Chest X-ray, AP view. Patient: 19 years old, sex M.
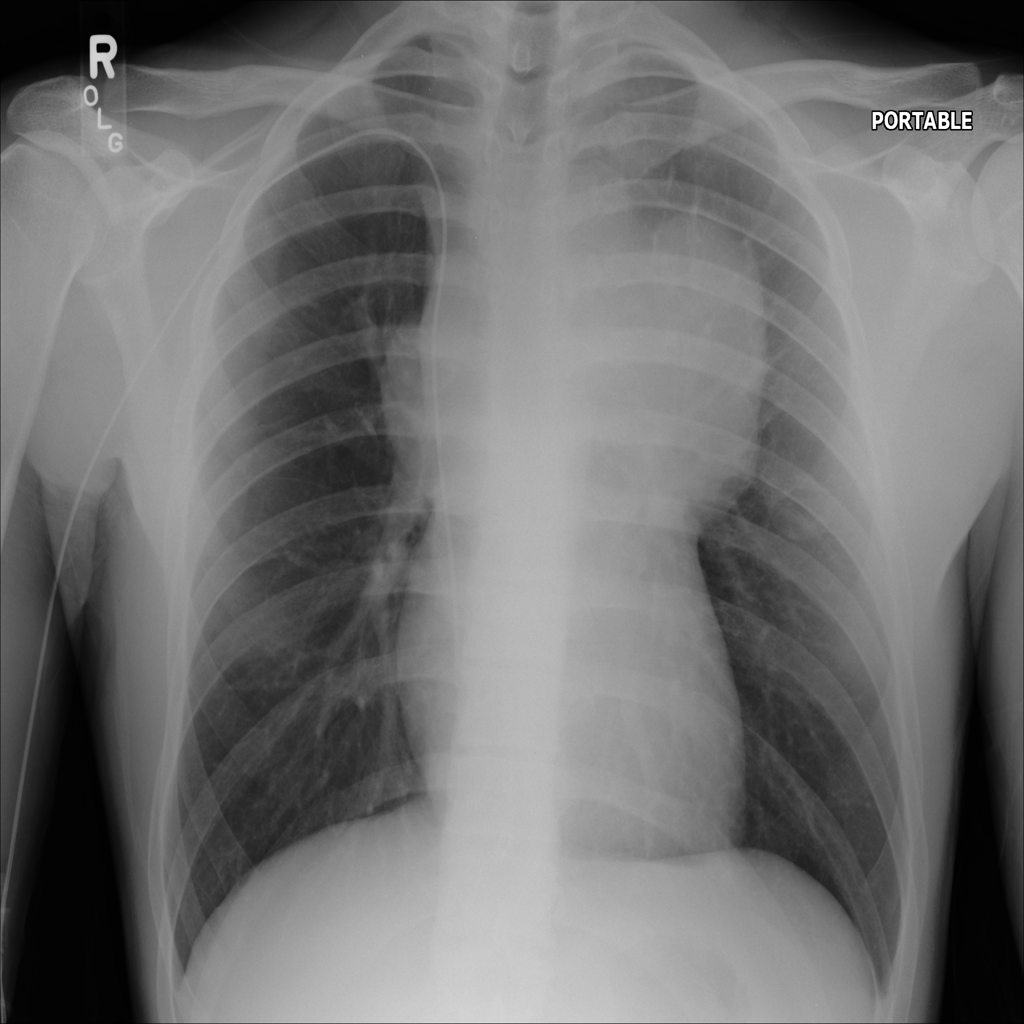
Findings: Mass